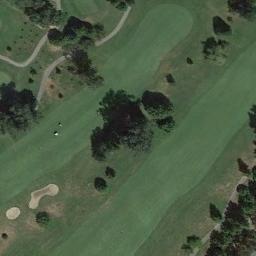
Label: golf_course